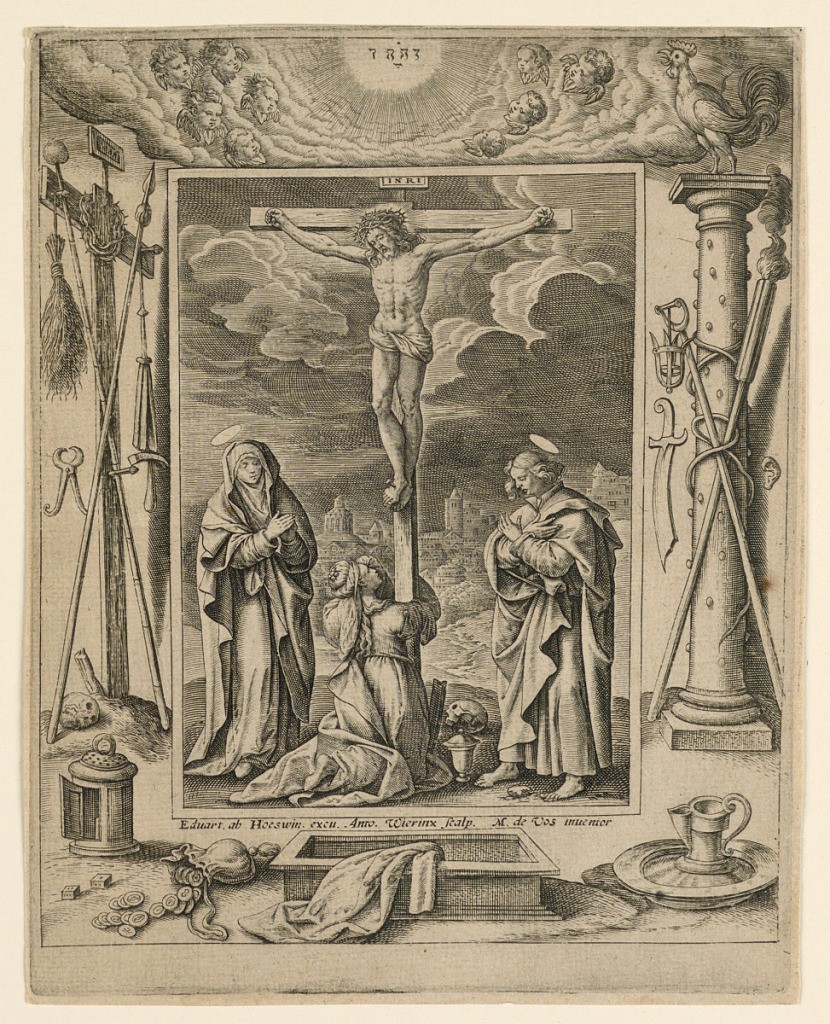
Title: The Crucifixion
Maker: Anthonie Wierix, Flemish, 1596 - 1624
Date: ca. 1590
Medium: Engraving on paper
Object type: Print
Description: Christ on the cross and the Virgin, St. Mary Magdalen, St. John. Broad frame with a glory and instruments of the Passion. Signed: "Eduart. ab Hoeswin[ckel]. excu. Anto. Wierinx scalp. M. de Vos inuentor U."